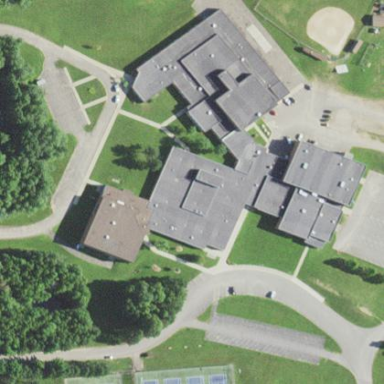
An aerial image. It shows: School building.